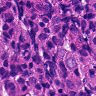
Metastatic tissue present: yes